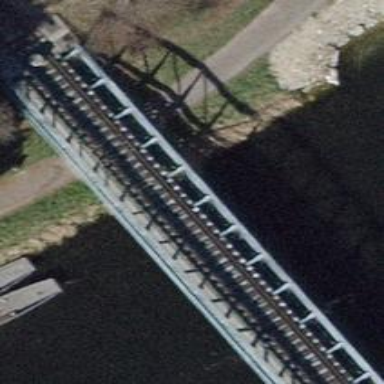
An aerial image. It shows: Disused railway bridge.